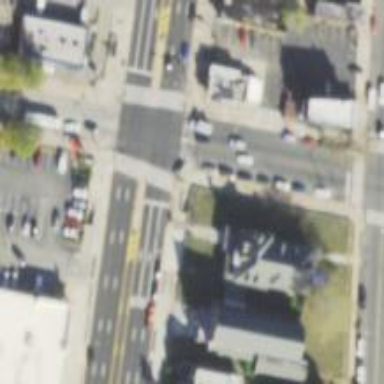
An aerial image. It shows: Marked crossing on the road.